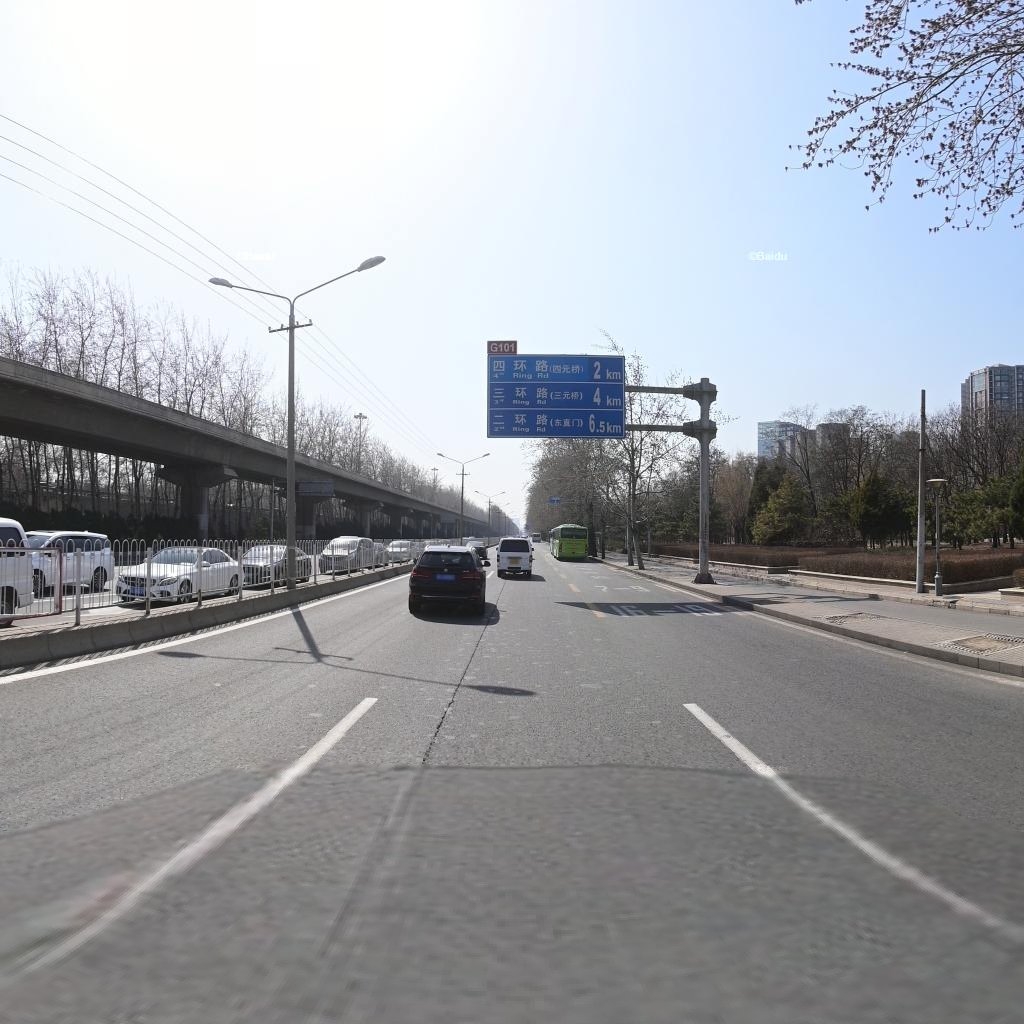
Region: Chaoyang
Road damage annotations: longitudinal crack